Interaction volume radius: 5 \u00c5
Interaction volume height: 15 \u00c5
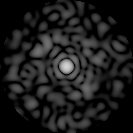
Disorder parameter: 0.8337